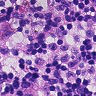
Metastatic tissue present: no